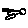
Label: bird